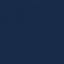
Label: SeaLake